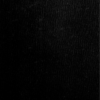
Label: dusty